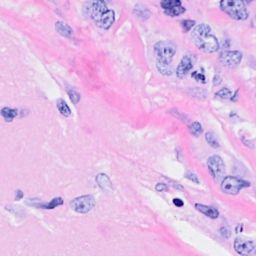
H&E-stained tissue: Breast